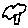
Label: tree